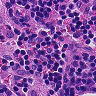
Metastatic tissue present: no